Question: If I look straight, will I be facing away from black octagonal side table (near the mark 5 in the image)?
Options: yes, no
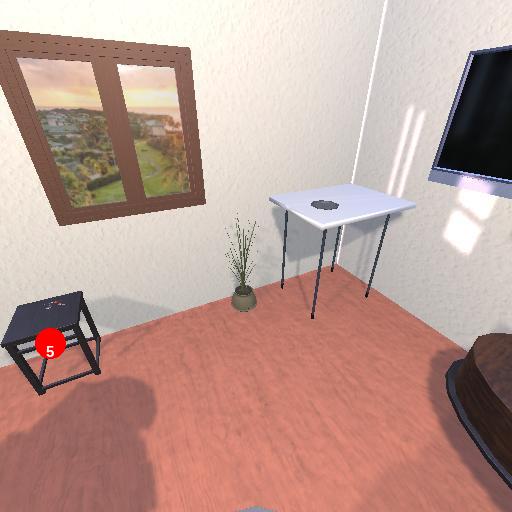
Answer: yes